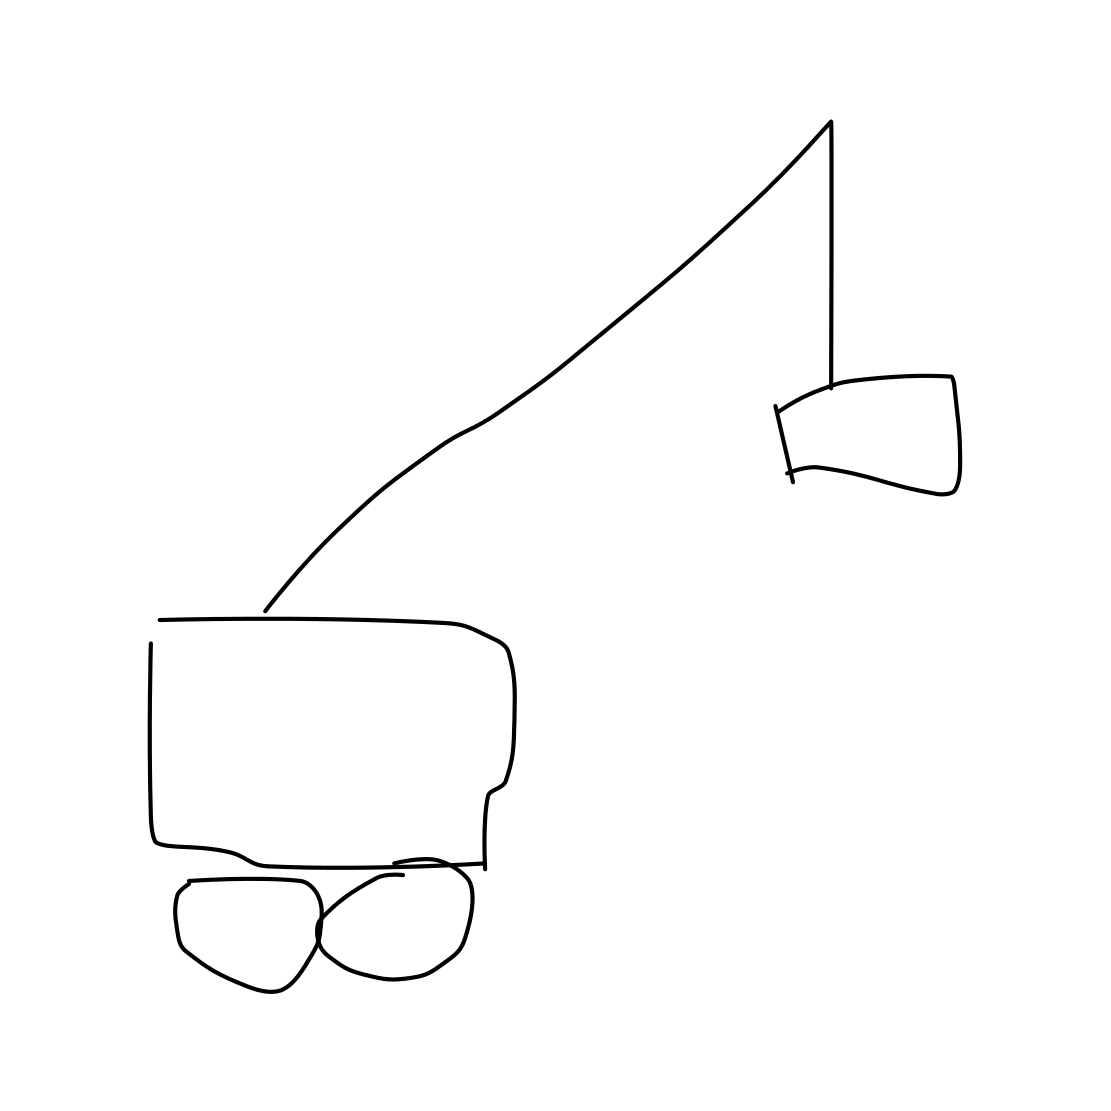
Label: crane (machine)